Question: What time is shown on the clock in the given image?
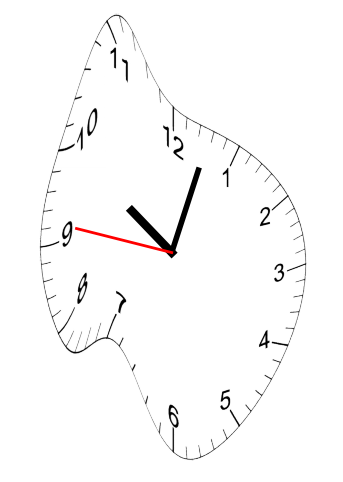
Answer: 10:02:46